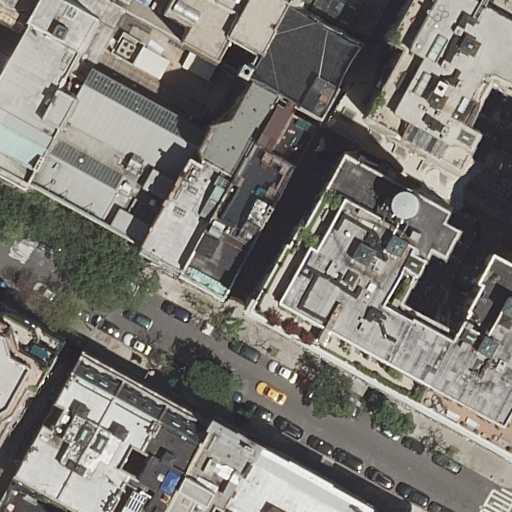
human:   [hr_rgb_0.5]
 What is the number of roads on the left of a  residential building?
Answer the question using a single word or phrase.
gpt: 1

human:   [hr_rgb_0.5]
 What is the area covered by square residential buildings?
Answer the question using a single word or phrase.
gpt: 0m2

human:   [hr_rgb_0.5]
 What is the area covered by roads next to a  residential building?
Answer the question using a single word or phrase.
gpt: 0m2

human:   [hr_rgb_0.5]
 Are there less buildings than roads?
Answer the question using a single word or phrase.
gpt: no

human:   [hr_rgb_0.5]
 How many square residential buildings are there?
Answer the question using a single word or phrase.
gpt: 0

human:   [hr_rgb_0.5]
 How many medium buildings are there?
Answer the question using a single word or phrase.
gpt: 6

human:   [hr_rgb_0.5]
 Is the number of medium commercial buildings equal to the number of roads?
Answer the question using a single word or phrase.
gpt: yes

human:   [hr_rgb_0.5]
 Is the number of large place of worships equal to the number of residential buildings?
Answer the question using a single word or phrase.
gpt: no

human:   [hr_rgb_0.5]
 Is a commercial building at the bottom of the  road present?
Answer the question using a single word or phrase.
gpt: no

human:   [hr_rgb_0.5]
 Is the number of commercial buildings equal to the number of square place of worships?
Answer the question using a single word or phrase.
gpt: no

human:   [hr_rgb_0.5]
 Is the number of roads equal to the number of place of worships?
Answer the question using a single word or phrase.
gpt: yes

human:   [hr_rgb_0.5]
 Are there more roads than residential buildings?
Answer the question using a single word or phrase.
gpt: no

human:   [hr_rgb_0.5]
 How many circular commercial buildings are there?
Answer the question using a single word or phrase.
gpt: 0

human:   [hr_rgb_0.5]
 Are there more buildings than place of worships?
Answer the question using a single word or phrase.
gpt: yes

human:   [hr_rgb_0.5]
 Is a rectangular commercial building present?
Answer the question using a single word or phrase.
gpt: no

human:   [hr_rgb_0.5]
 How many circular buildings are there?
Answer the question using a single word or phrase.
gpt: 0

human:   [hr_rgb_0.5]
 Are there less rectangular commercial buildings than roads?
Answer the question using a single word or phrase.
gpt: yes

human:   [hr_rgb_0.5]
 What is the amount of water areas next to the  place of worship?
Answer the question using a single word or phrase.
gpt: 0

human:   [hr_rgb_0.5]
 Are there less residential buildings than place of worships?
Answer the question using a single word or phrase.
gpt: no

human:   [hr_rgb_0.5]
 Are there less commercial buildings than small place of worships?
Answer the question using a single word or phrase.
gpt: no

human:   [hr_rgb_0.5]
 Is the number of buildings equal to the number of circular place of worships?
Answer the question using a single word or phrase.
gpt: no

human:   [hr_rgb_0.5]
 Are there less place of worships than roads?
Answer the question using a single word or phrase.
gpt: no

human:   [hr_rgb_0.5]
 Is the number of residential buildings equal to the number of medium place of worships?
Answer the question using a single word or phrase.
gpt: no

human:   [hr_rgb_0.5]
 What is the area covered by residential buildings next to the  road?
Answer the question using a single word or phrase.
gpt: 4112m2

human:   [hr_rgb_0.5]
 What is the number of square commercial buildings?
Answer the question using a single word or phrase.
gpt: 0

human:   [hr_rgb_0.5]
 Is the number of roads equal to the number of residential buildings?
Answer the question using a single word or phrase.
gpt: no

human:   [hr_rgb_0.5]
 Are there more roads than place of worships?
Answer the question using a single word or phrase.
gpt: no

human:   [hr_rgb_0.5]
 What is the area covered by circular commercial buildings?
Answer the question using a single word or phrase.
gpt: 0m2

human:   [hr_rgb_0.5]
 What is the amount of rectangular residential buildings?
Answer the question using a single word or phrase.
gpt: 5

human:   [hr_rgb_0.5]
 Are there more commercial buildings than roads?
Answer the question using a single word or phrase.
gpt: no

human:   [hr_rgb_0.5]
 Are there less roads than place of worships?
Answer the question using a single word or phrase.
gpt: no

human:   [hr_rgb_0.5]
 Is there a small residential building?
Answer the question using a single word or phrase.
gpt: yes

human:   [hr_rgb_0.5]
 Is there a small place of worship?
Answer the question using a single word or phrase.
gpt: no

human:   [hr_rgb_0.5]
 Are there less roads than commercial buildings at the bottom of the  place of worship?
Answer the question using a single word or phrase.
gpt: no

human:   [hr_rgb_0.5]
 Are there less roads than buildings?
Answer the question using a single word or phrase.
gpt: yes

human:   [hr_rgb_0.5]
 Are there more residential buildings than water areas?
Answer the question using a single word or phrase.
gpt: yes